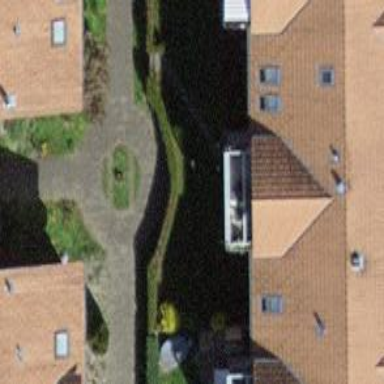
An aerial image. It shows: Path with 30% paving stones surface.